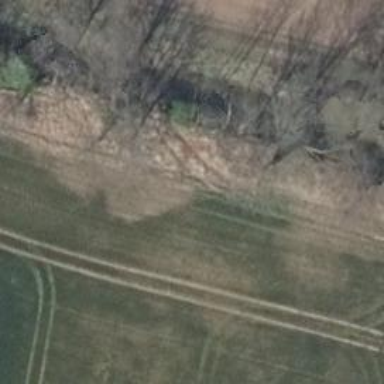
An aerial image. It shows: Row of deciduous broadleaved trees.